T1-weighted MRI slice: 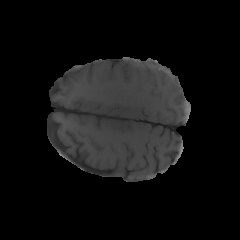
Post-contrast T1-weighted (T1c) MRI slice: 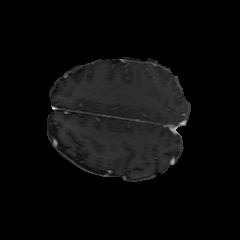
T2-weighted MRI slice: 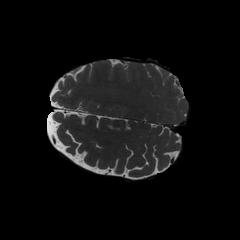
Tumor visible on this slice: no